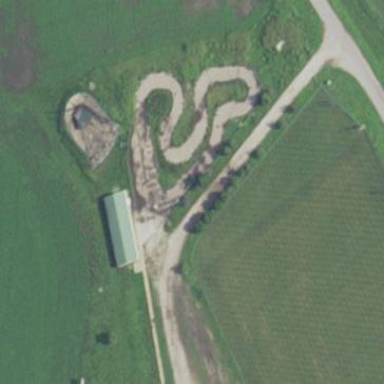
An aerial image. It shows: Karting raceway for sports enthusiasts.